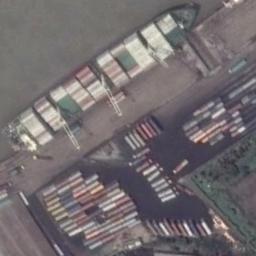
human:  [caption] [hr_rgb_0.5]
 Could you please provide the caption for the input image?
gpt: There are many containers on the dock next to the ship .

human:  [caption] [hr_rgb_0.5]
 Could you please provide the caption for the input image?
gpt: A ship full of cargo is docked at the dock, With large tracts of cargo and loading and unloading equipment on the dock .

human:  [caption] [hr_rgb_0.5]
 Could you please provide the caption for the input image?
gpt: There is a ship in the black water on the shore .

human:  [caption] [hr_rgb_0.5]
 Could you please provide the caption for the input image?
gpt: The cargo ship full of containers is docked at the container terminal .

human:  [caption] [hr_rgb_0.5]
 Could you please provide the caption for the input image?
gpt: The ship with many containers is at the harbor with many containers .